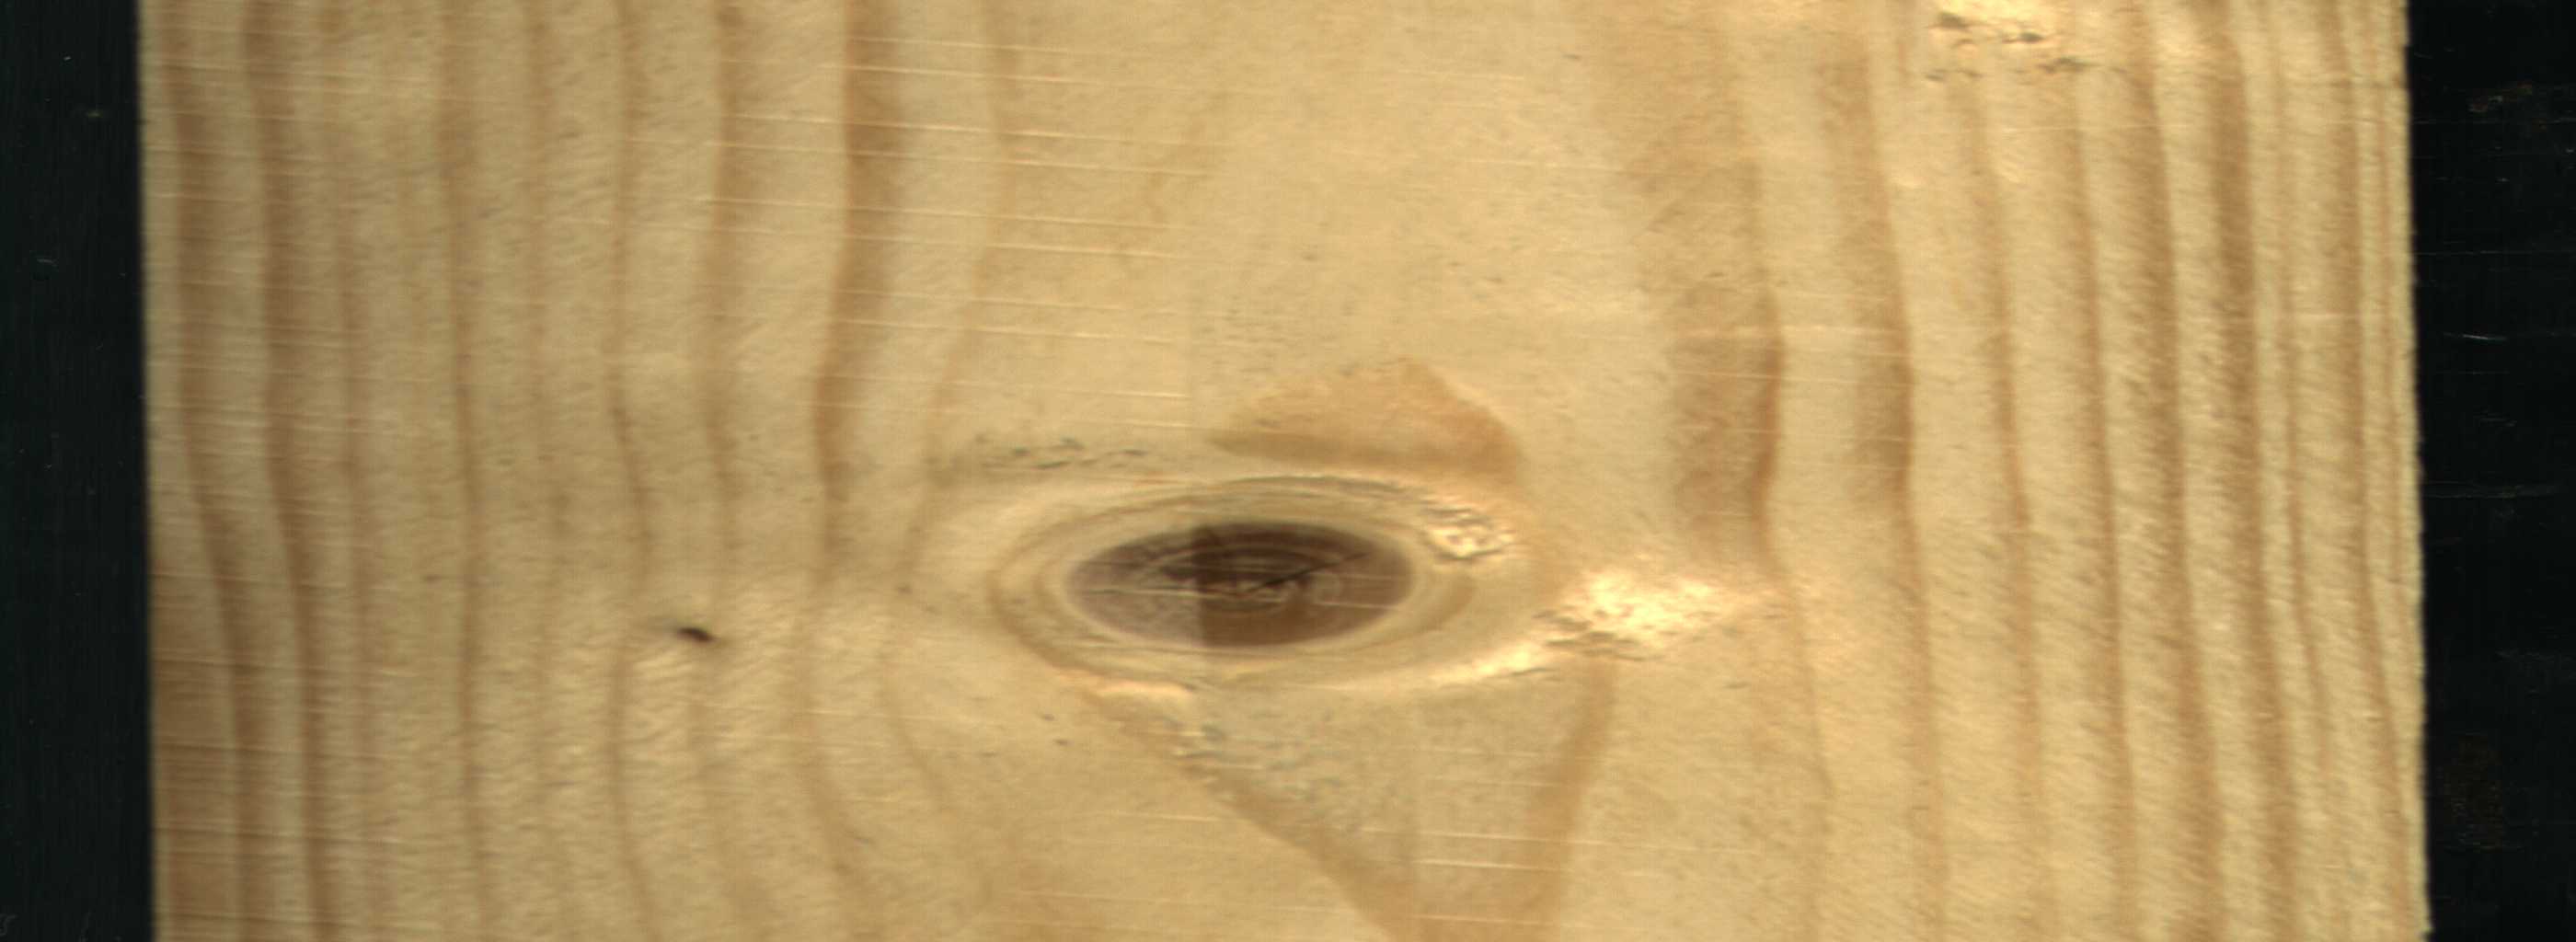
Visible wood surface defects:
Live_Knot
Live_Knot